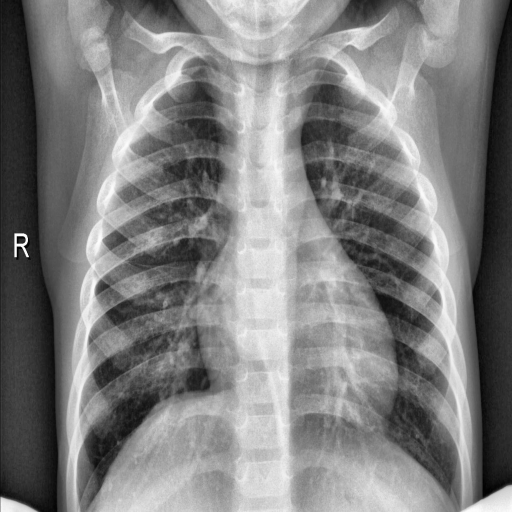
Finding: NORMAL